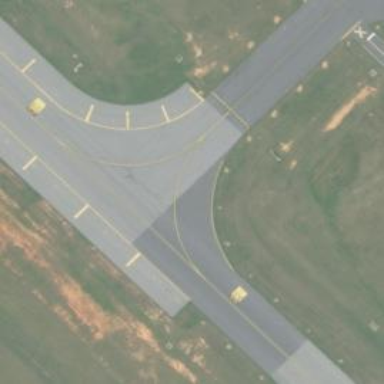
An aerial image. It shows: Image of taxiway at airport.